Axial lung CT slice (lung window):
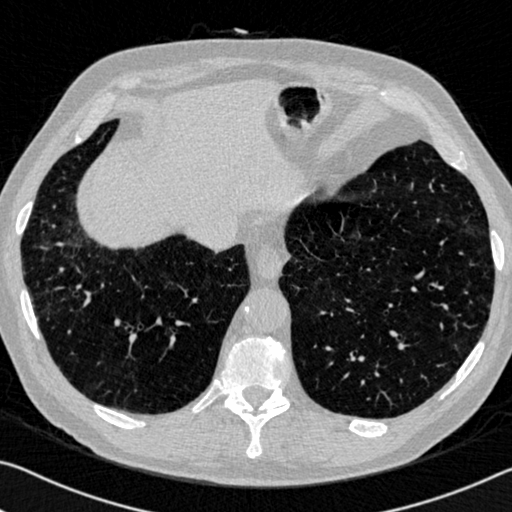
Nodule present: no